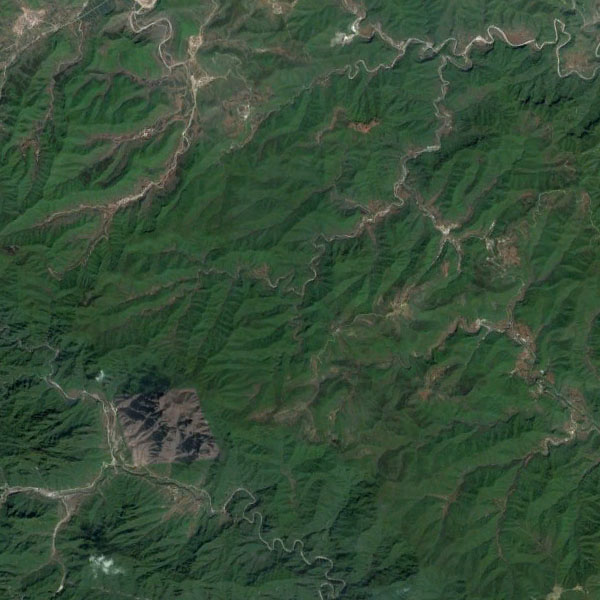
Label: Mountain